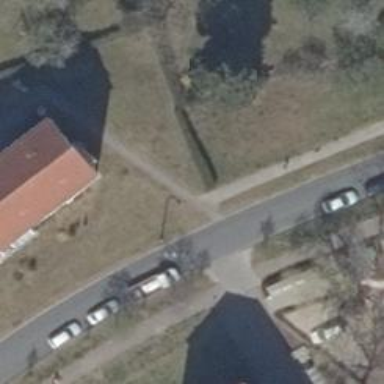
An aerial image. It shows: Smooth asphalt road in residential area.